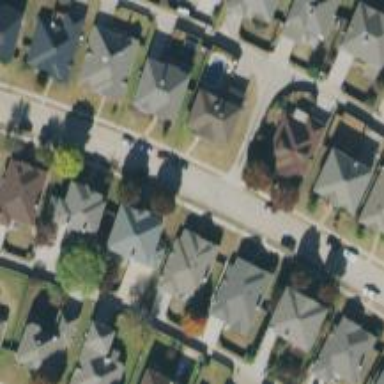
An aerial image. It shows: Alley classified as service road.